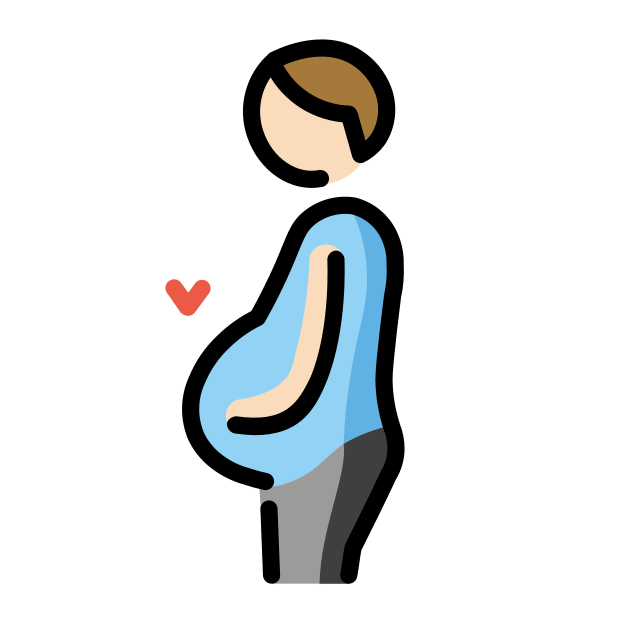
pregnant man: light skin tone